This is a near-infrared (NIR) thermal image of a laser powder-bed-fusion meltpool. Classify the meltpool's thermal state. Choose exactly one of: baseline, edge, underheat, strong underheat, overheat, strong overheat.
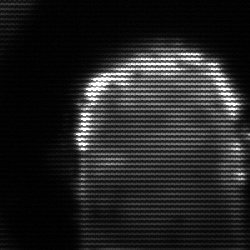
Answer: baseline